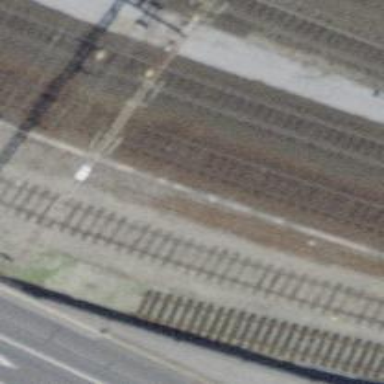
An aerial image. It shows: Railway siding with one electrified track and contact line for powering the train.